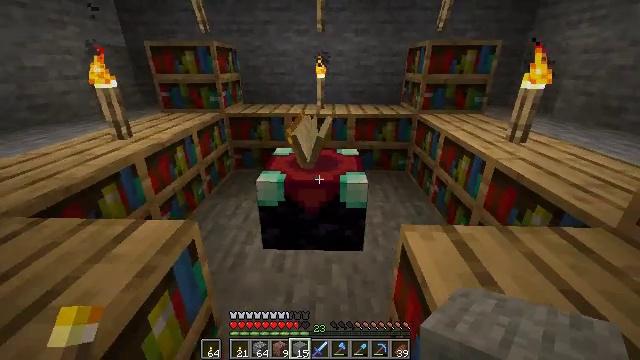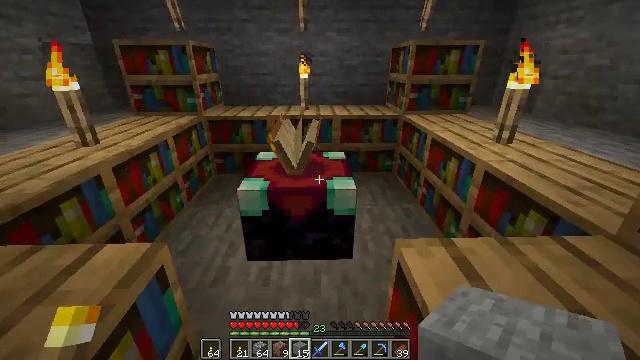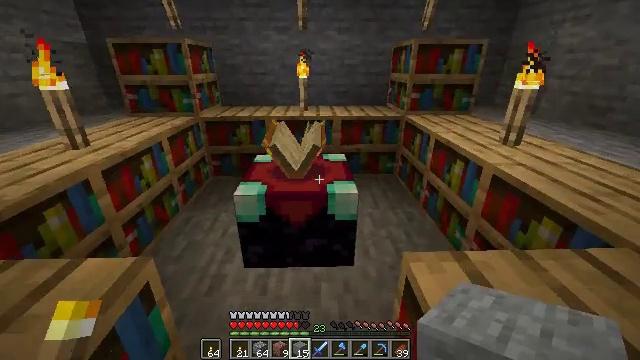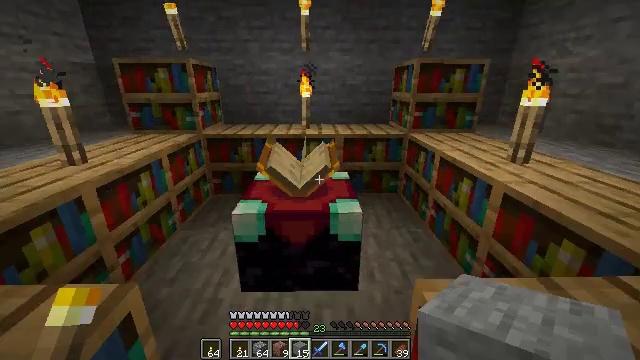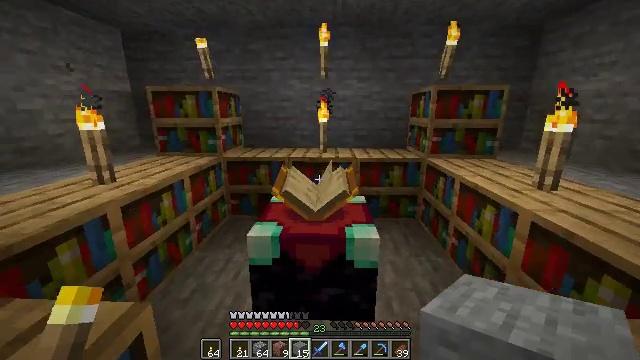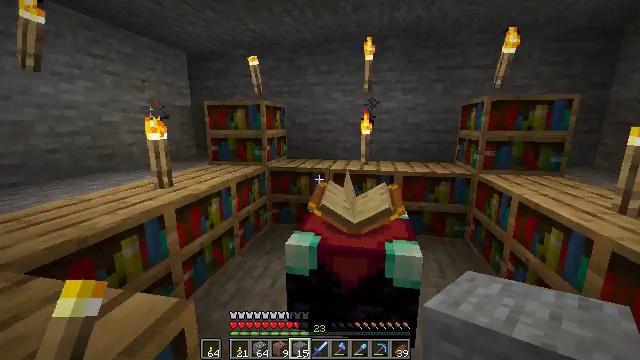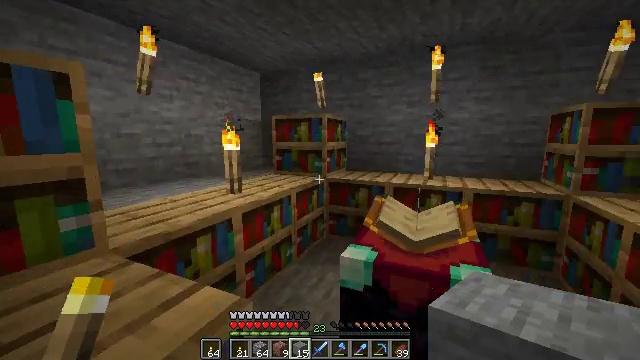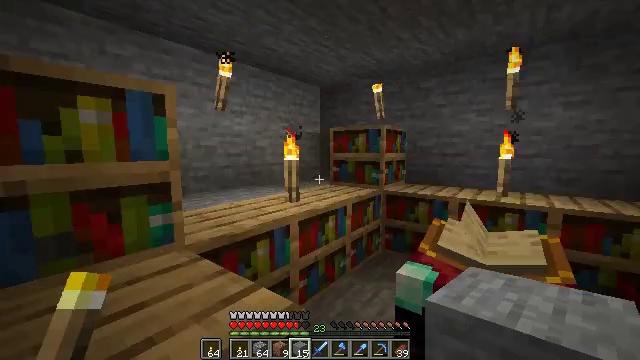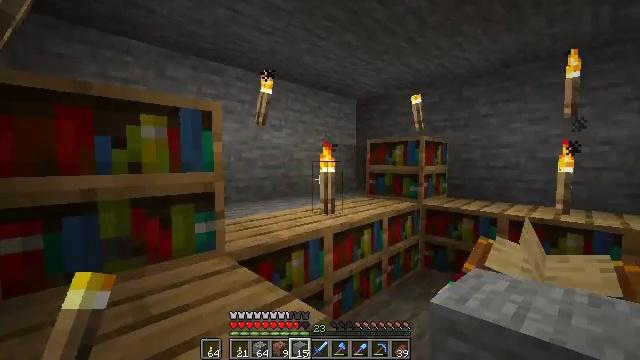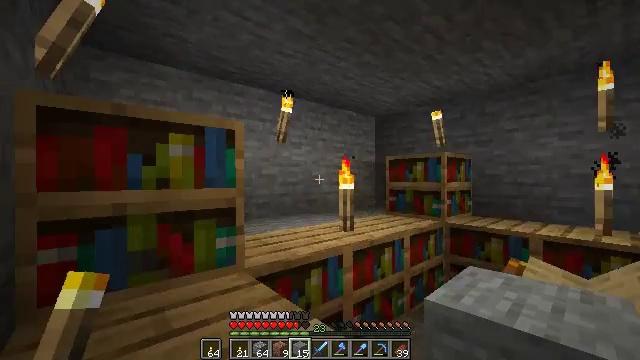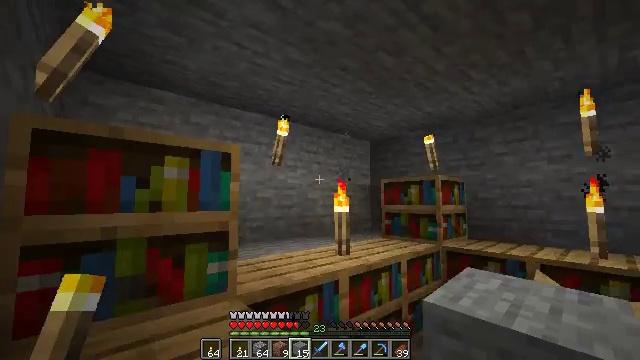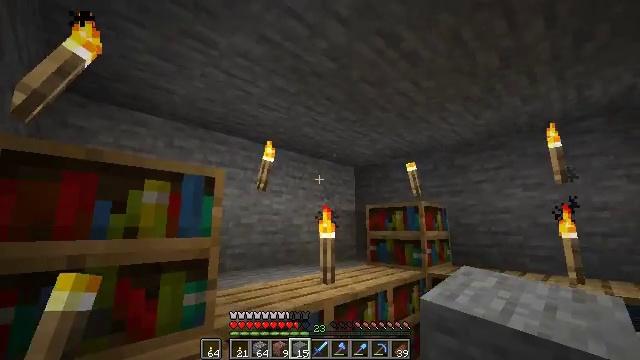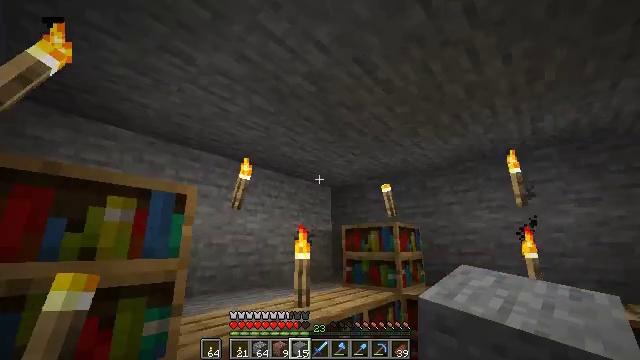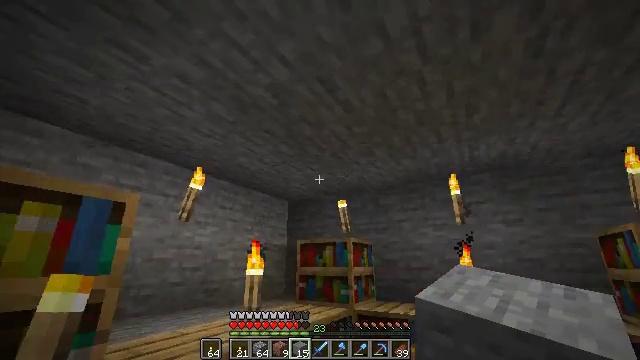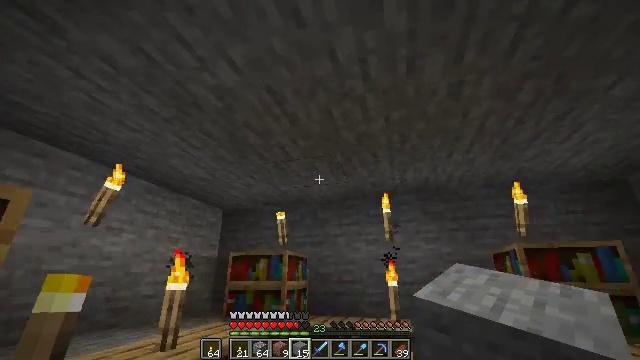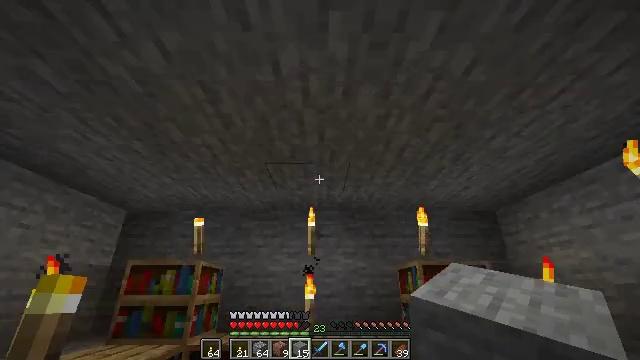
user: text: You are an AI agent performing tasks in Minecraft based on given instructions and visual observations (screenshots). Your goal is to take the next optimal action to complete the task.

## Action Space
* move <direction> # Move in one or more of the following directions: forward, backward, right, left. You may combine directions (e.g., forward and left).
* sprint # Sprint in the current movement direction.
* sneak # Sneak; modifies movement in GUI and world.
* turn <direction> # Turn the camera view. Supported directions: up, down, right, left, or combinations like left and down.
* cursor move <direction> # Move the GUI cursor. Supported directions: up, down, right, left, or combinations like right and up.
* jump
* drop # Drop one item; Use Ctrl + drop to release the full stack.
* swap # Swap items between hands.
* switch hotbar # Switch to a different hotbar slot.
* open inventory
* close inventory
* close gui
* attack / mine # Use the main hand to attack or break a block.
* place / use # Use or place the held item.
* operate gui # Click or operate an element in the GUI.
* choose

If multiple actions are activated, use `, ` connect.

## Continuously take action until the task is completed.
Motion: motion action
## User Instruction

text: Break the jungle slab to collect it.
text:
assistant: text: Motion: turn right
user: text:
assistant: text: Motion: no_op
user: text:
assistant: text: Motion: turn up
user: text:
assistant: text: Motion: turn left and up
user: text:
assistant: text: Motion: turn left and up
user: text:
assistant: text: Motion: turn left and up
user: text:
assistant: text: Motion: turn left and up
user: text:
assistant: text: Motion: turn left and up
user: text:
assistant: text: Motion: turn left and up
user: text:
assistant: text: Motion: turn right and up
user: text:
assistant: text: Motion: turn right and up
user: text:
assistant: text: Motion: turn right and up
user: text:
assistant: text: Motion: turn right and up
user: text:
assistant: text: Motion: turn right and up
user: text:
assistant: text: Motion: turn right and up
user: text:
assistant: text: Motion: turn right
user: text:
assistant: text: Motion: turn right and down
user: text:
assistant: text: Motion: turn right and down
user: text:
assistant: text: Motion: turn right and down
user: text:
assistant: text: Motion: turn right and down
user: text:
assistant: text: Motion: turn down
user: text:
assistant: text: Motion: turn down
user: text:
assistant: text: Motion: turn down
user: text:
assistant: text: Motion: no_op
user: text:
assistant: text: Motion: no_op
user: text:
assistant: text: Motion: turn right
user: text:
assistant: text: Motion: turn right and down
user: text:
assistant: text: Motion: move forward, turn right and down
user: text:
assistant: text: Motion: move forward, turn right and down
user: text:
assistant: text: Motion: move forward, turn right and down